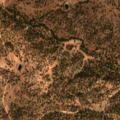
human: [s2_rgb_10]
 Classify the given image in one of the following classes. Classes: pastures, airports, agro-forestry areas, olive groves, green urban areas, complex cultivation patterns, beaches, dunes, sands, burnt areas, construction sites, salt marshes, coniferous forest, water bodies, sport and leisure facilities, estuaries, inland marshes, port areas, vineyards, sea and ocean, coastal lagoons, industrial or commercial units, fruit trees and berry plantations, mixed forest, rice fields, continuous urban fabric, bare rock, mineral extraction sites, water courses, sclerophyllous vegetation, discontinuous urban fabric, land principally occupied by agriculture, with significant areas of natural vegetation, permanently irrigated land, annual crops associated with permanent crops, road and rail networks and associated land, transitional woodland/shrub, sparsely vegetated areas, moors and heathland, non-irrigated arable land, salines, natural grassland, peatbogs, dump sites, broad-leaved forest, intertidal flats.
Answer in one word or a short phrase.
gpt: non-irrigated arable land, agro-forestry areas, broad-leaved forest, transitional woodland/shrub